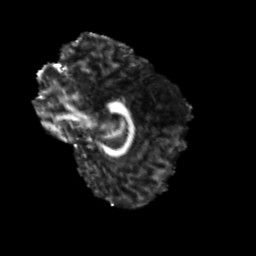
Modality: FA
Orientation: sagittal
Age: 23
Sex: male
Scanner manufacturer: siemens
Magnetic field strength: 3 T
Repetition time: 3.5 s
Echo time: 0.104 s